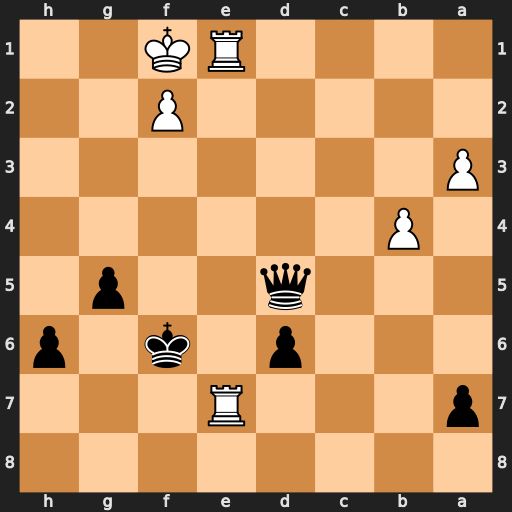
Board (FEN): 8/p3R3/3p1k1p/3q2p1/1P6/P7/5P2/4RK2
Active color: b
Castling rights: -
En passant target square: -
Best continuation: Qh1+ Ke2 Qxe1+ Kxe1 Kxe7